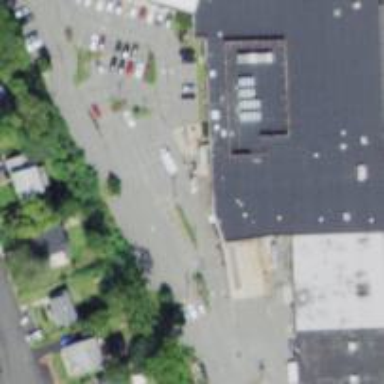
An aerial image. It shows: Retail building.